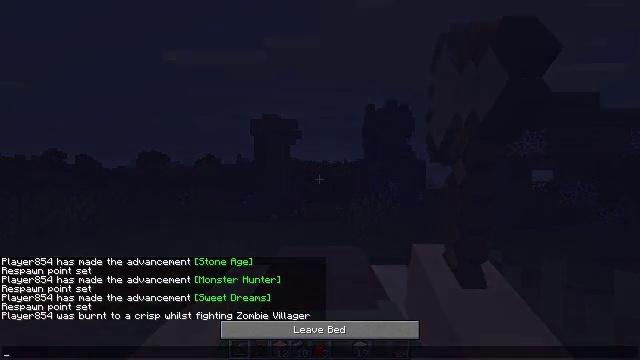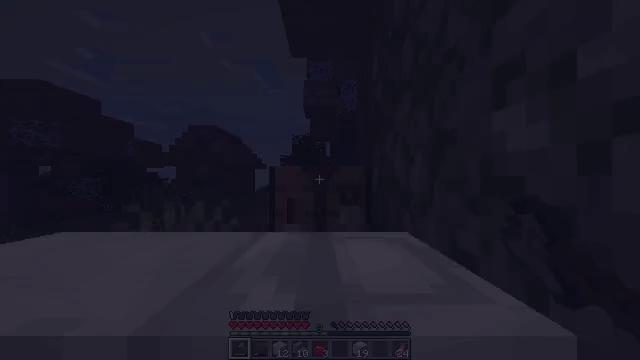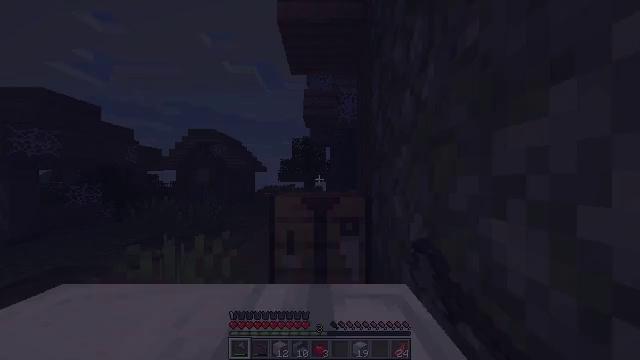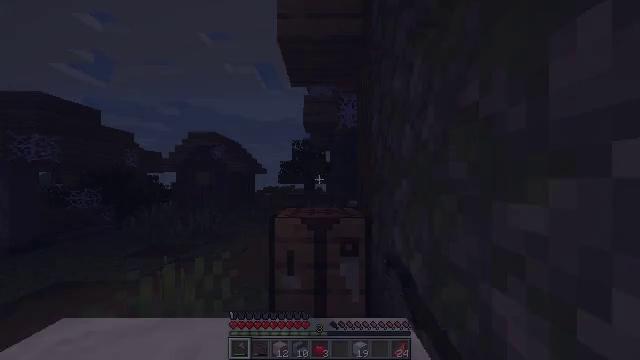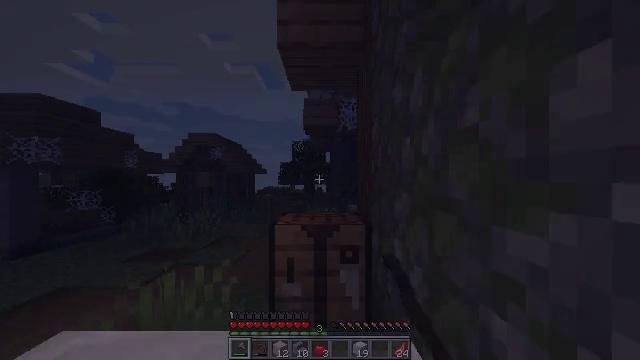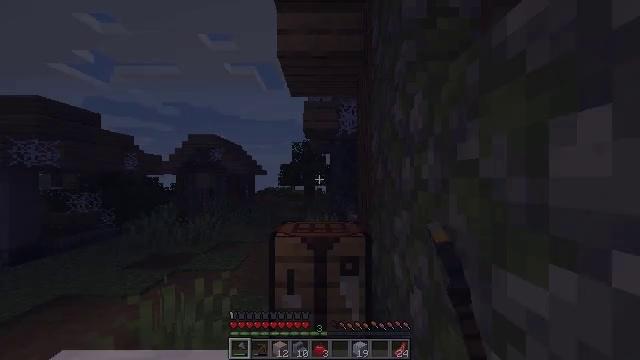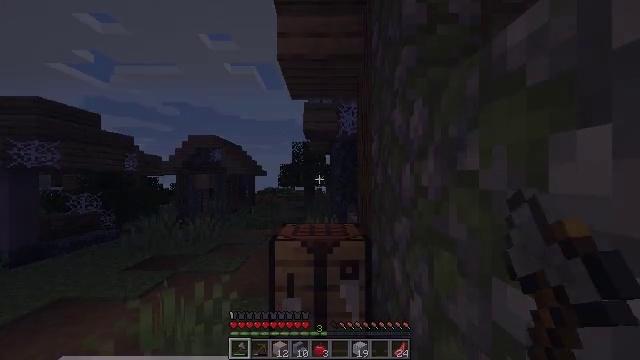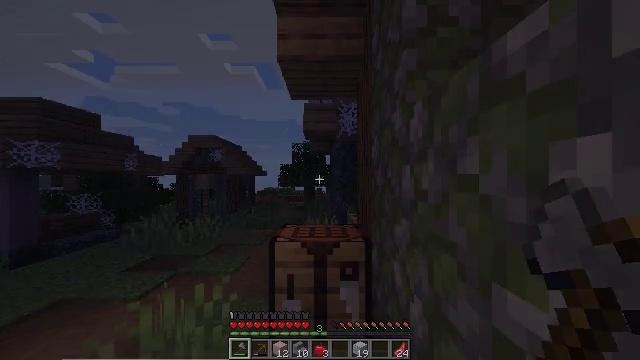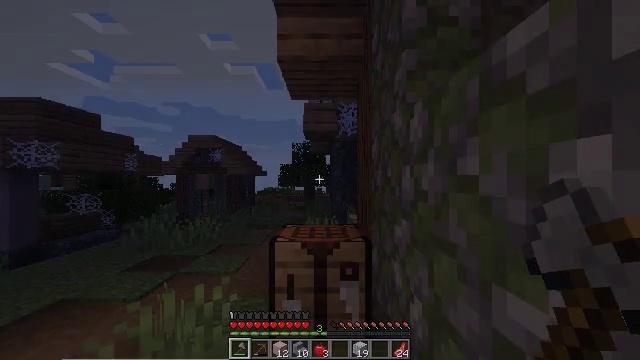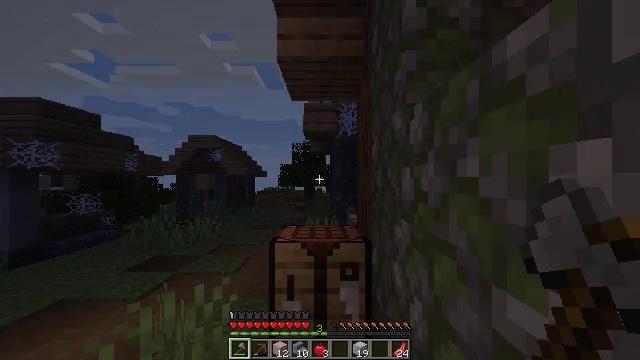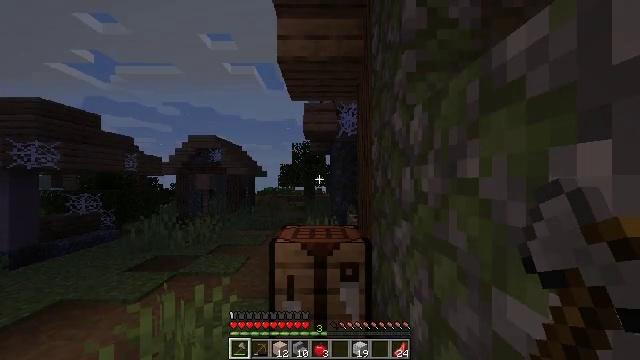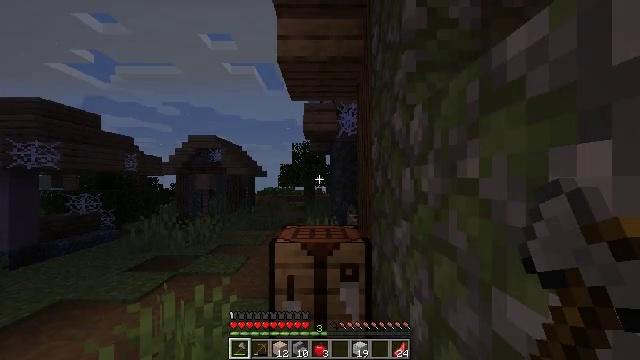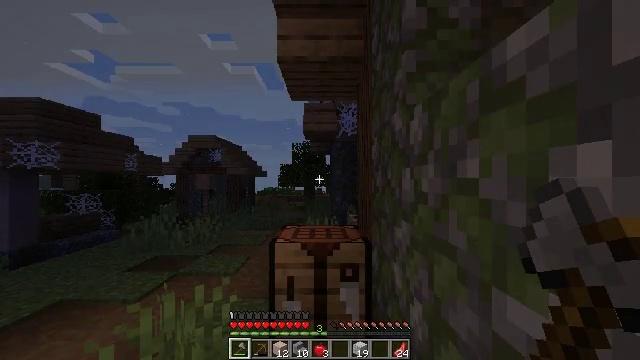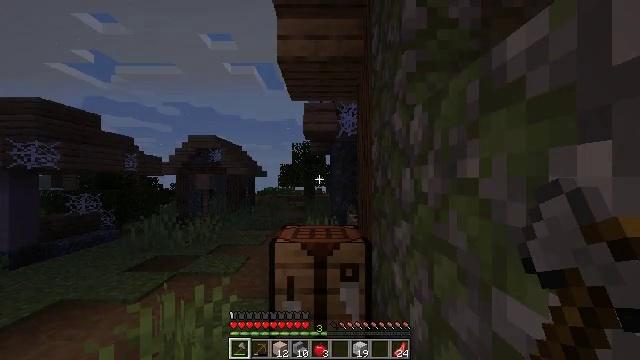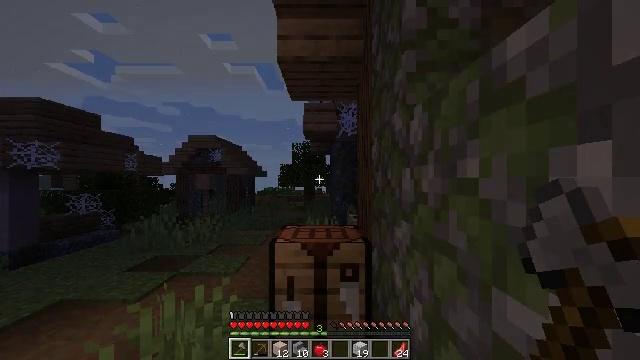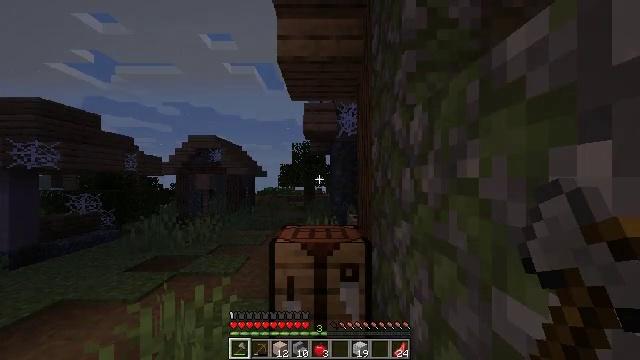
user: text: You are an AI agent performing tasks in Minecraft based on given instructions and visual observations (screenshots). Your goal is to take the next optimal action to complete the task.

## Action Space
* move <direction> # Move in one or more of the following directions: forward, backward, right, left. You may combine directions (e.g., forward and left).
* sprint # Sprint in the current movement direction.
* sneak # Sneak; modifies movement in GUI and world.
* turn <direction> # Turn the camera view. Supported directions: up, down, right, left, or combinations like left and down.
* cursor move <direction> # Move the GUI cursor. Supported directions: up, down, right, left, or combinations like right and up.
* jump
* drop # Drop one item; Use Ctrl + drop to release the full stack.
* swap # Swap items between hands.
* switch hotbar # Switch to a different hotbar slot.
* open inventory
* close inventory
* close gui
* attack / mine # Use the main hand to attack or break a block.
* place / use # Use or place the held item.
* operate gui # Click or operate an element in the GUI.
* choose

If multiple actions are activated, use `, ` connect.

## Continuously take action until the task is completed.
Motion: motion action
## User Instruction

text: craft item air
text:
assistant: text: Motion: no_op
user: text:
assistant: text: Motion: close gui
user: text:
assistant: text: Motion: no_op
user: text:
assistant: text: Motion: no_op
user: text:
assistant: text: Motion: no_op
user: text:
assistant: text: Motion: no_op
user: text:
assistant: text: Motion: no_op
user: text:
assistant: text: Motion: no_op
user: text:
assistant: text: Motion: no_op
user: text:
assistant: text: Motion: no_op
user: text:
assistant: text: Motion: no_op
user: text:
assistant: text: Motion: no_op
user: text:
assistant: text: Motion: no_op
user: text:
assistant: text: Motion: no_op
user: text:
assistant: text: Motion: no_op
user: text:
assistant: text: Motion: no_op
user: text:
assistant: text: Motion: no_op
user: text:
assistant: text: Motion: no_op
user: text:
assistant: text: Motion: no_op
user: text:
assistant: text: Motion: no_op
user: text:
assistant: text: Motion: no_op
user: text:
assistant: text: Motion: no_op
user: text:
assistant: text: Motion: turn left and down
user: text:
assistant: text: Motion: turn right and down
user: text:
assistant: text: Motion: turn right and down
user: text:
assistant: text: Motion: turn right and up
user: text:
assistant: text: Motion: turn right and up
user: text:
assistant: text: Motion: turn right
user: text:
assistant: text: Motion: turn right and down
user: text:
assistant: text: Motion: turn right and down